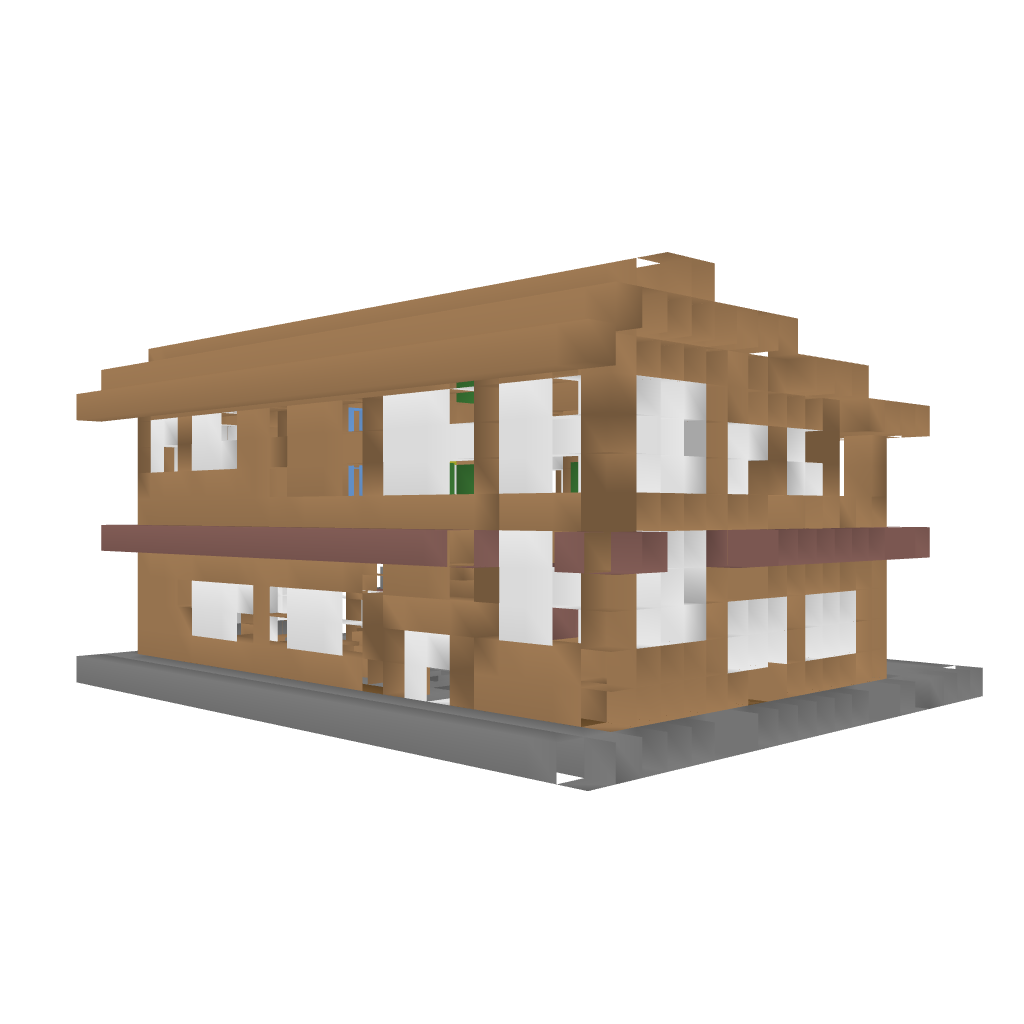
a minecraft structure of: My house good quality